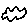
Label: cloud